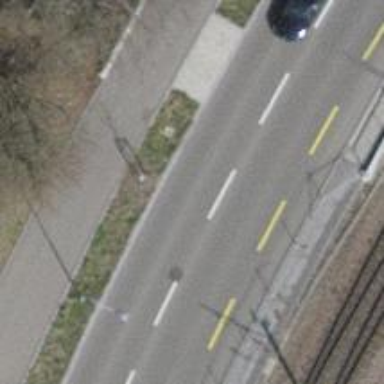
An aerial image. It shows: Primary highway bridge with asphalt surface. There is separate sidewalk and cycle lane on the left side.